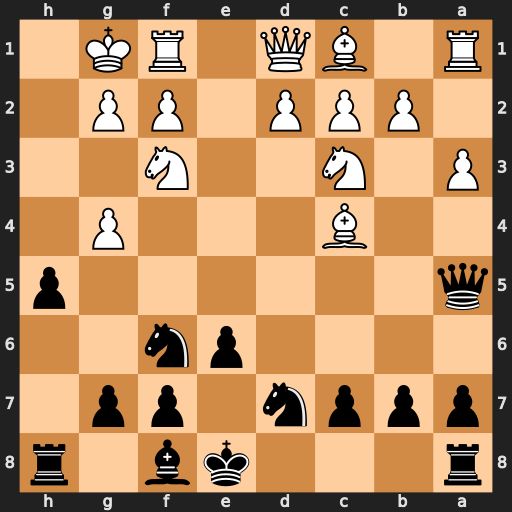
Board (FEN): r3kb1r/pppn1pp1/4pn2/q6p/2B3P1/P1N2N2/1PPP1PP1/R1BQ1RK1
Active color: b
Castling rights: kq
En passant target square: -
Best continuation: hxg4